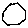
Label: hexagon